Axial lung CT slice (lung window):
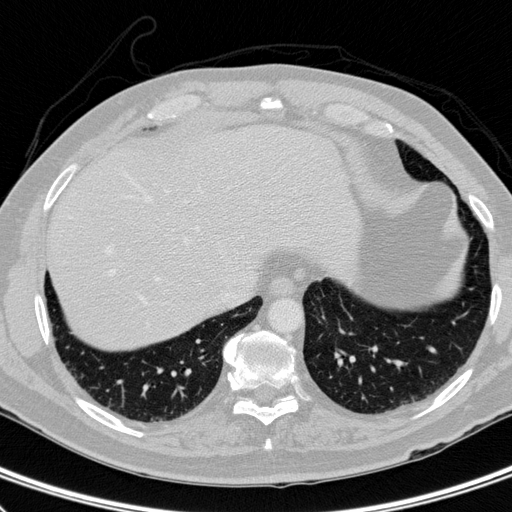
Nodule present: no